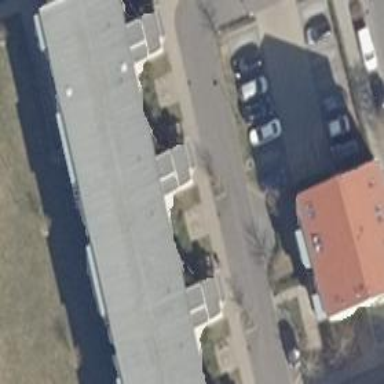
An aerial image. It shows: Image showing building with apartments.